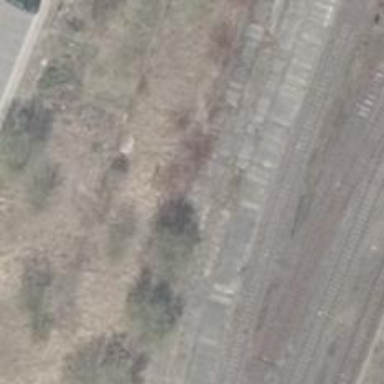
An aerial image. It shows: Rail spur service.